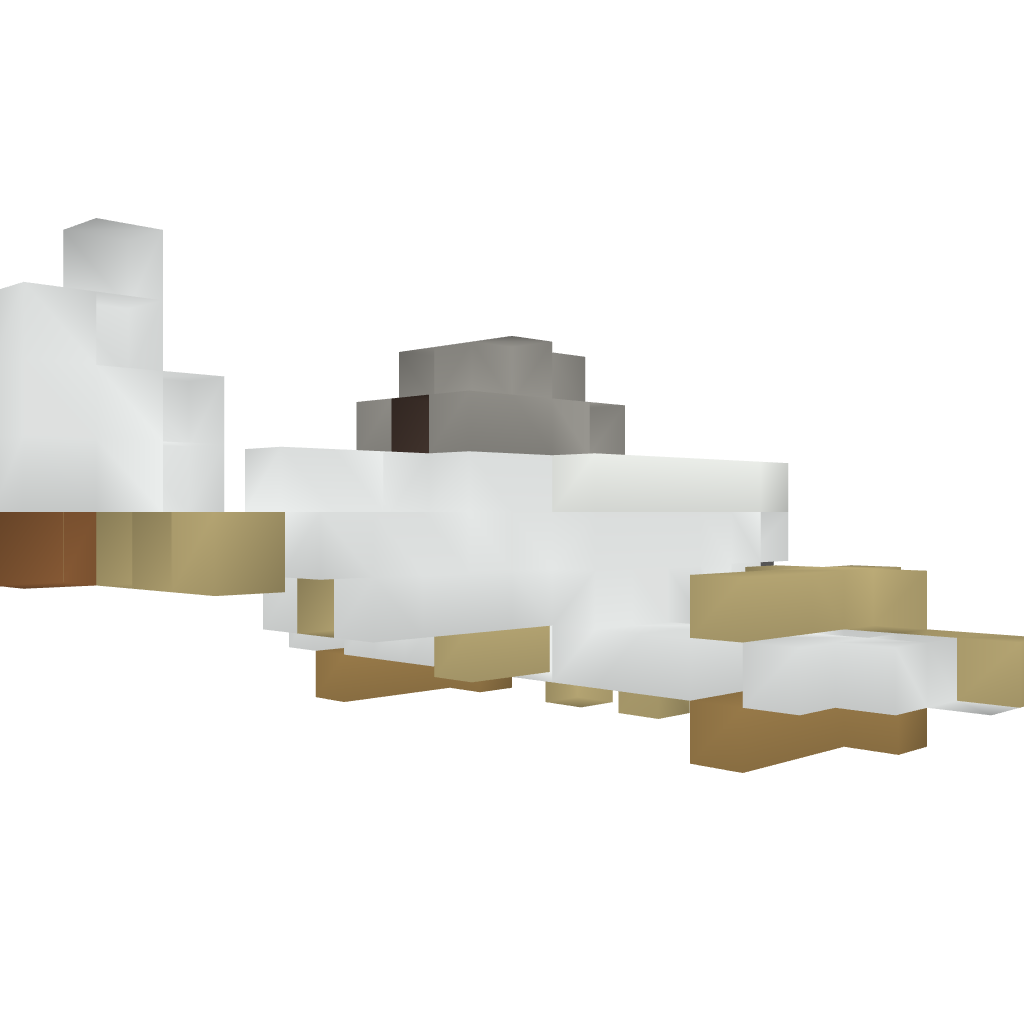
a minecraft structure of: Fighter Kn 101 A